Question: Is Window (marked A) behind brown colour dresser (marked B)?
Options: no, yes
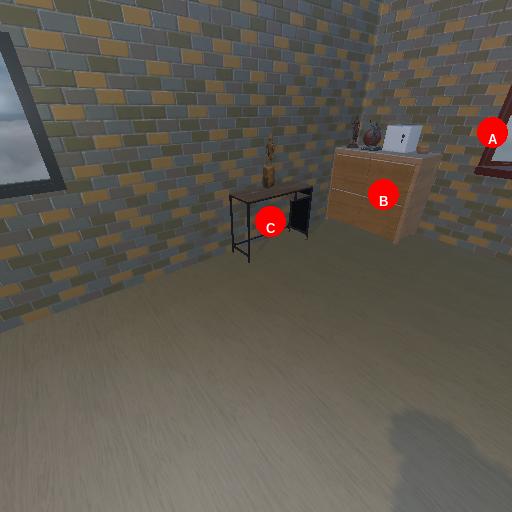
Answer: no